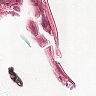
Metastatic tissue present: no